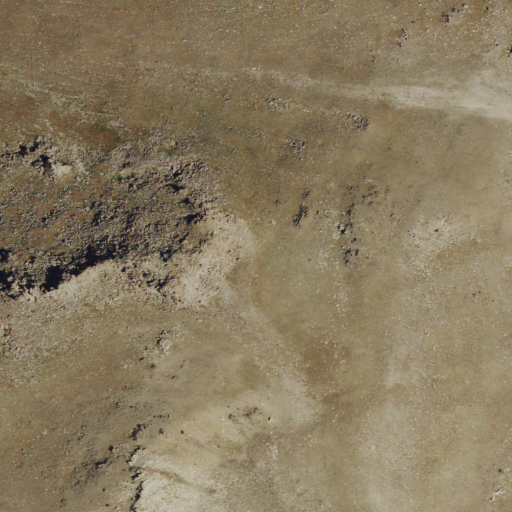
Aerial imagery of mountain in Wyoming named Tybo Peak containing shrub and grassland